Field crop: maize
Growth stage: 2
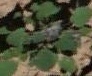
Species: chenopodium